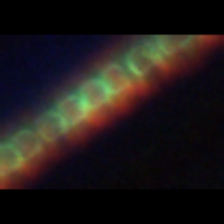
Taxon: Skeletonema
Group: Diatoms